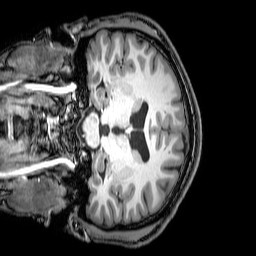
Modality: T1w
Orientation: coronal
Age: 22
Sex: male